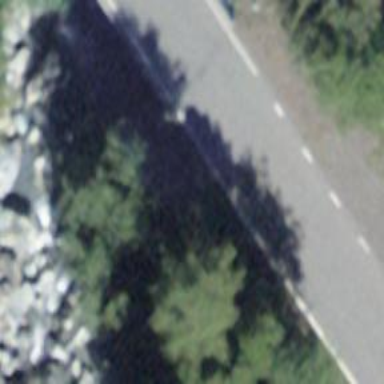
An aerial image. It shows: Tertiary road with bridge.